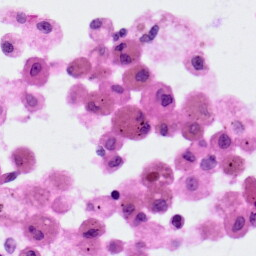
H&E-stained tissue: Lung